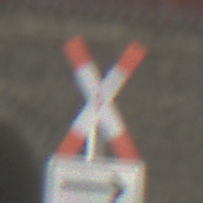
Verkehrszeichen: Andreaskreuz
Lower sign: RichtungsangabeDurchPfeile4
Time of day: MorningAfternoon
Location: Outdoor (Suburban)
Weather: Clear
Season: NotSpecified
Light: Natural